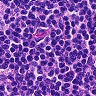
Metastatic tissue present: no